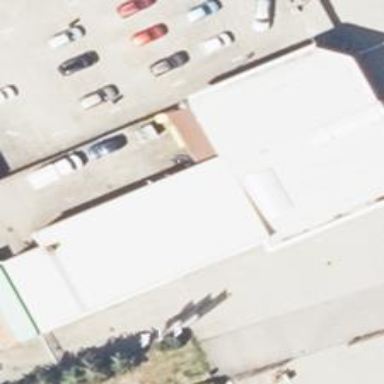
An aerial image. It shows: Car shop.